Interaction volume radius: 5 \u00c5
Interaction volume height: 15 \u00c5
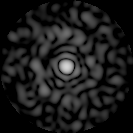
Disorder parameter: 0.8836